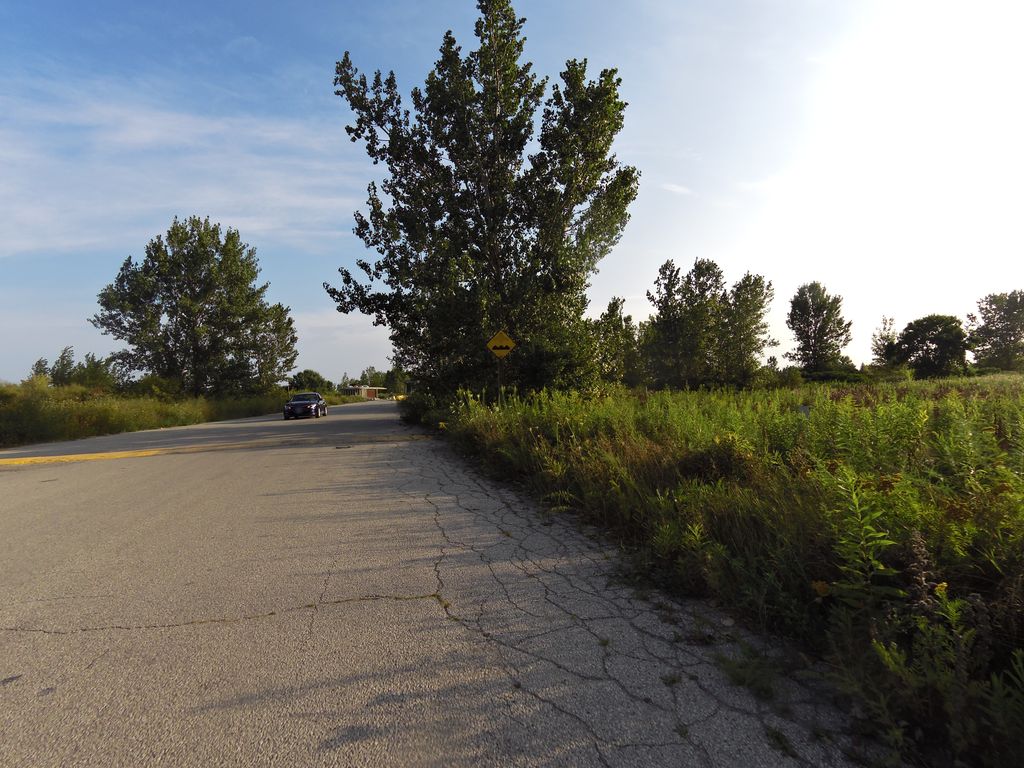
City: toronto